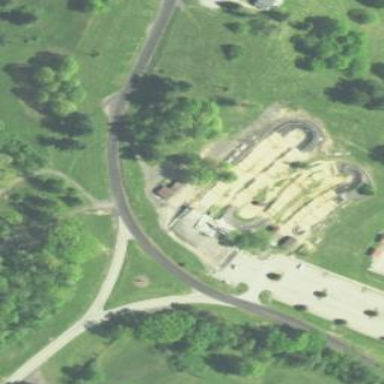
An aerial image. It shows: Sports centre specifically designed for BMX activities.